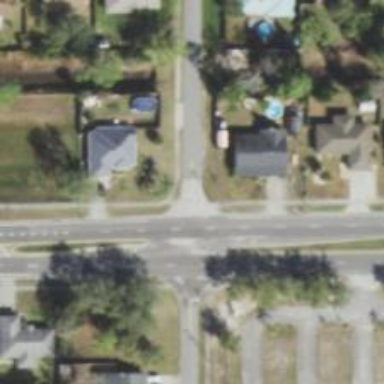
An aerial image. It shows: Road with stop sign.